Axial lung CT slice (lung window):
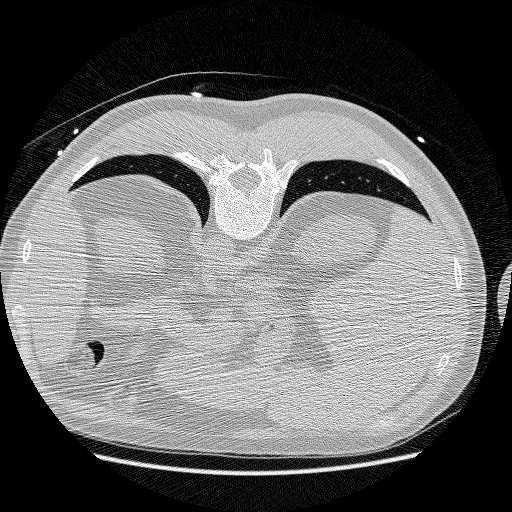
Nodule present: no